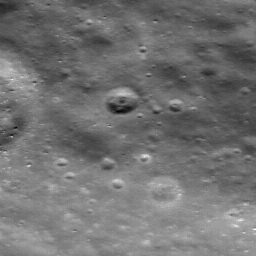
Host type: background_regolith
Lunar coordinates: latitude nan, longitude nan